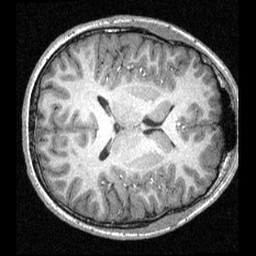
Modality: T1w
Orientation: axial
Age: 17
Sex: male